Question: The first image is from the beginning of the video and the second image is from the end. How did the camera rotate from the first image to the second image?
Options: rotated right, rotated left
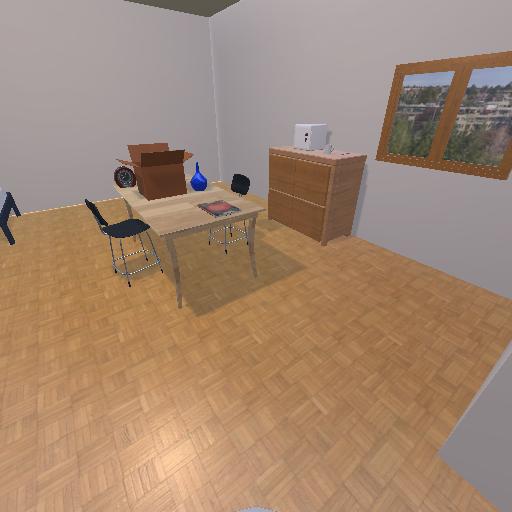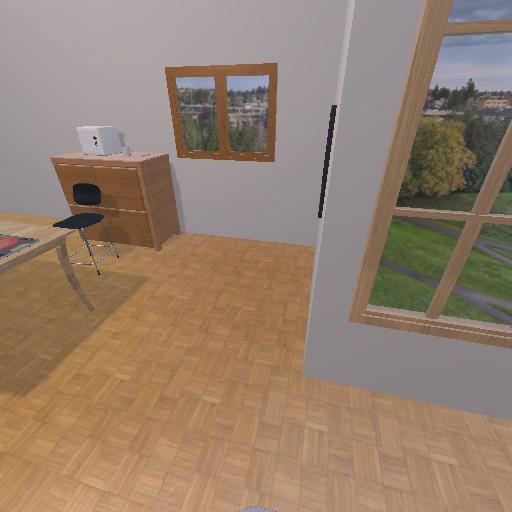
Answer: rotated right